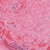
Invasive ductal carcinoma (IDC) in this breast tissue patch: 0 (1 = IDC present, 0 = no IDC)